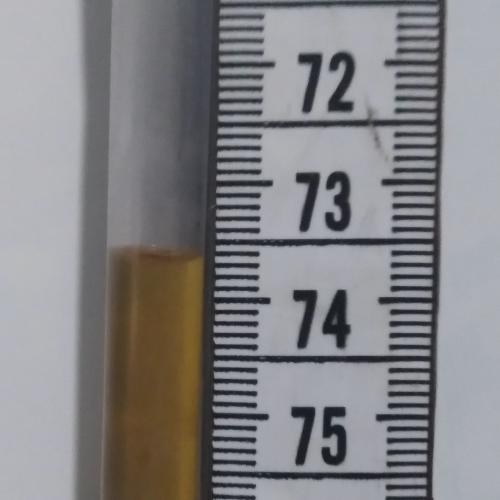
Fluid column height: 73.6 cm